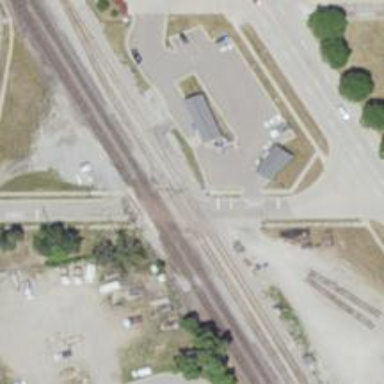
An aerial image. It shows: Railway siding for service.